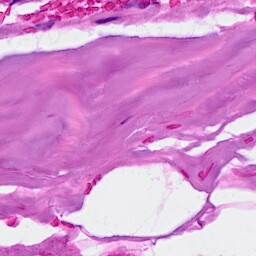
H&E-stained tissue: Breast